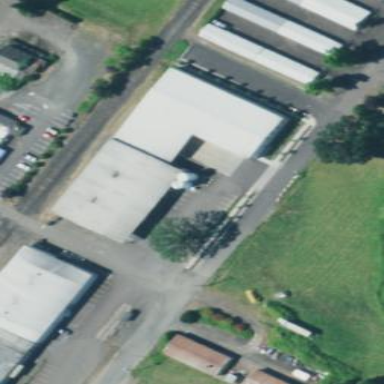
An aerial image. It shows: Warehouse building.